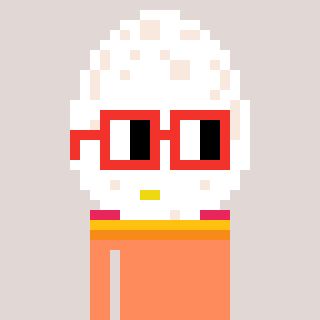
a pixel art character with square red glasses, a egg-shaped head and a peachy-colored body on a warm background